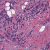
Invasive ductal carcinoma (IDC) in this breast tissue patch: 1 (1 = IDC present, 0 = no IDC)